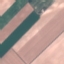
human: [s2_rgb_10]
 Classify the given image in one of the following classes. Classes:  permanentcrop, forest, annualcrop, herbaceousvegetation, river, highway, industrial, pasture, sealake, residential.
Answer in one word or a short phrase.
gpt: AnnualCrop